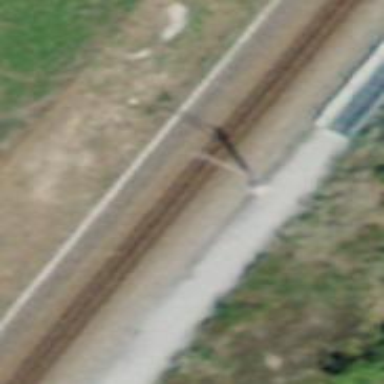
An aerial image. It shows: Catenary mast for power lines.